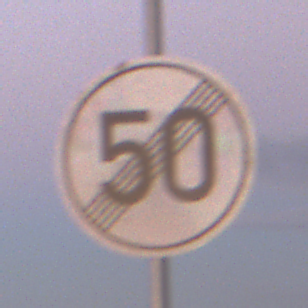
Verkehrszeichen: EndeGeschwindigkeit50
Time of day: SunriseSunset
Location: Outdoor (Nature)
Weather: PartlyCloudy
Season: NotSpecified
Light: Natural